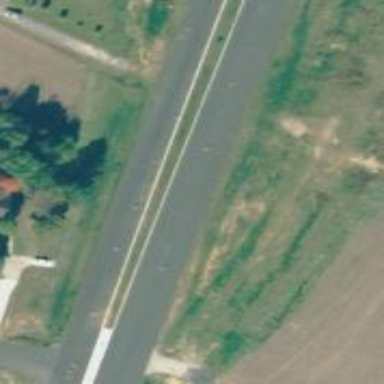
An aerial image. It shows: Asphalt road classified as primary highway.